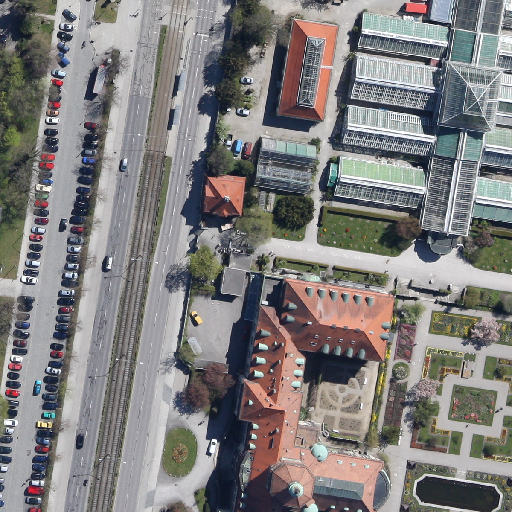
Referring expression: car driving on the road